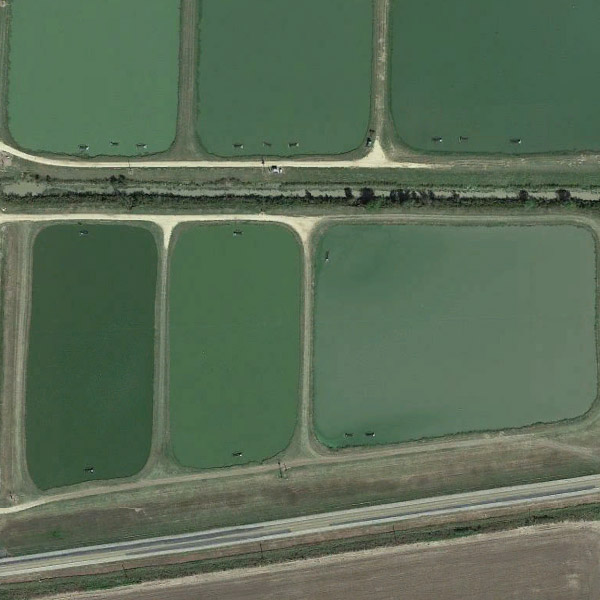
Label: Pond